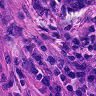
Metastatic tissue present: yes